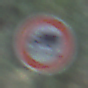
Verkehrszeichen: TatsaechlicheLaenge
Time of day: SunriseSunset
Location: Outdoor (Nature)
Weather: NotSpecified
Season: Autumn
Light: Natural